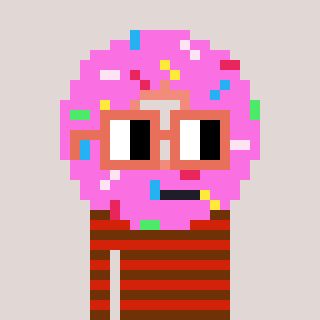
a pixel art character with square orange glasses, a doughnut-shaped head and a red-colored body on a warm background